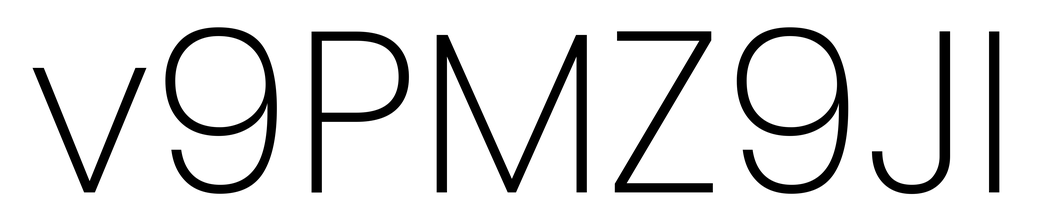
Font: Poppins-ExtraLight